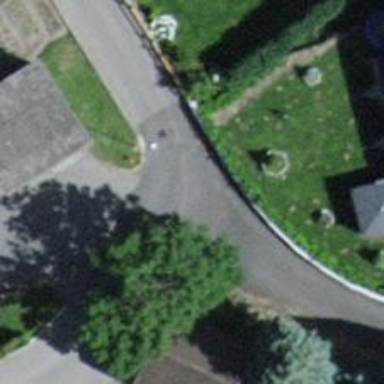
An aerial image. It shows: Alleyway designated as service road.